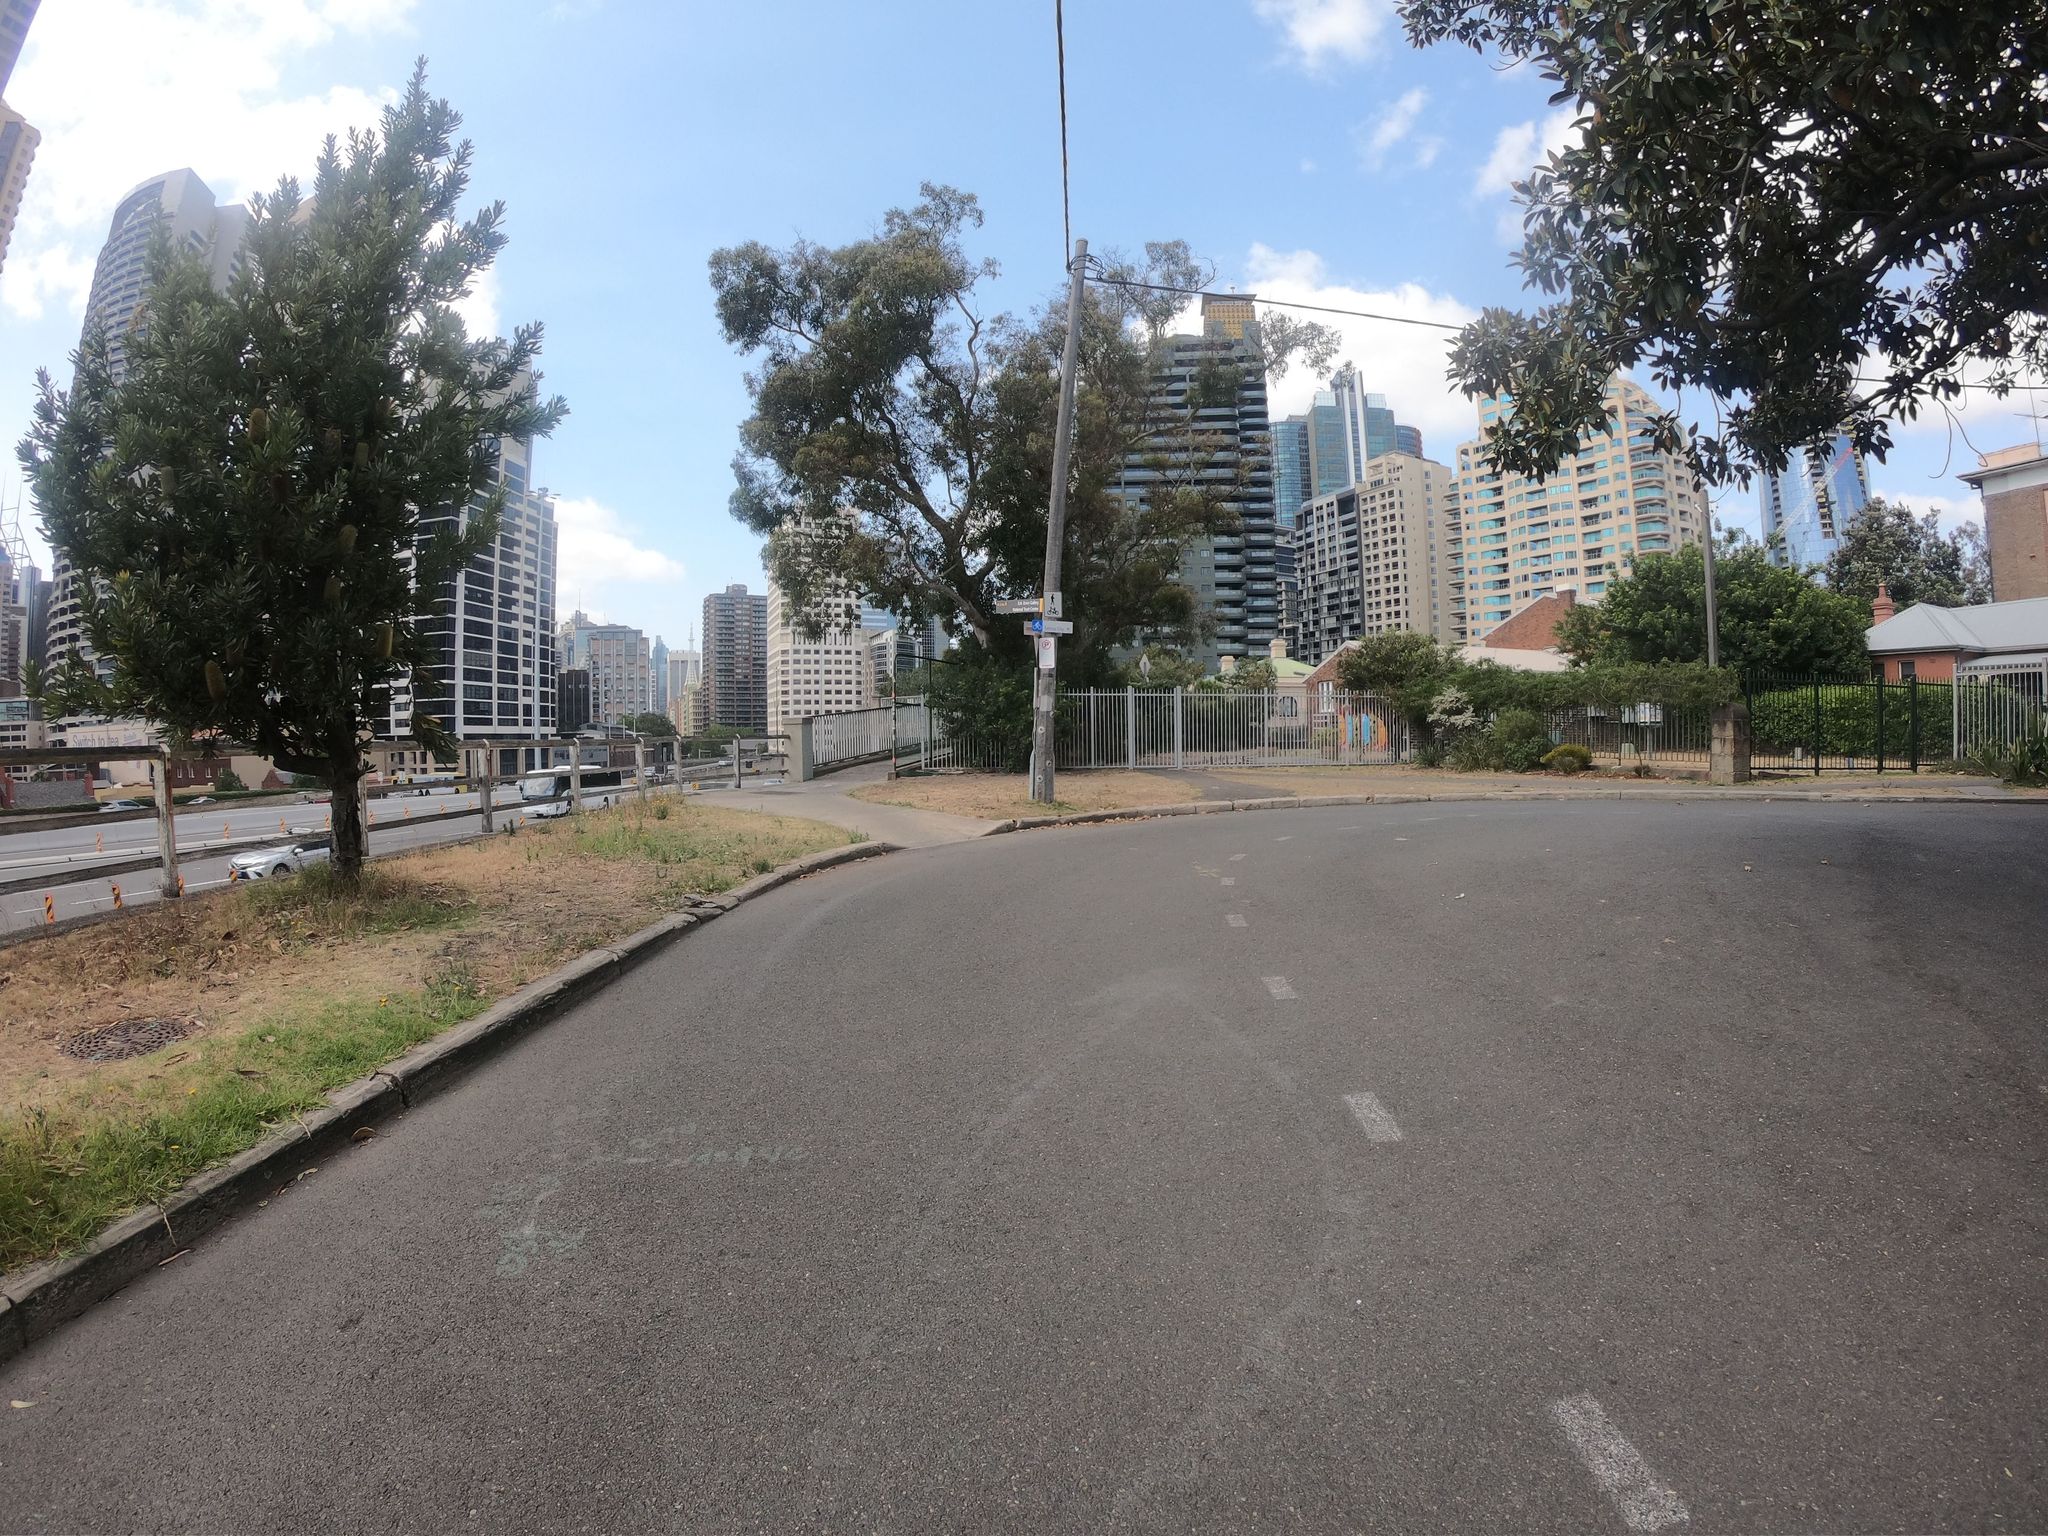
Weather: clear
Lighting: day
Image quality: good
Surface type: cycling surface
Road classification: cycleway, unclassified
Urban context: urban centre
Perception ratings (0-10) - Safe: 3.39, Lively: 4.34, Beautiful: 6.68, Boring: 2.77, Depressing: 3.01, Wealthy: 4.53